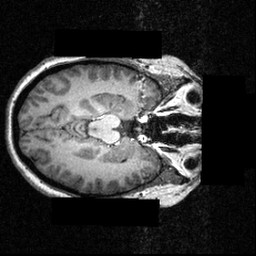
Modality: T1w
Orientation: axial
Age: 28
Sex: female
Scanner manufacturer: siemens
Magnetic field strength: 3.951 T
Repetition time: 1.5 s
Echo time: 0.00335 s